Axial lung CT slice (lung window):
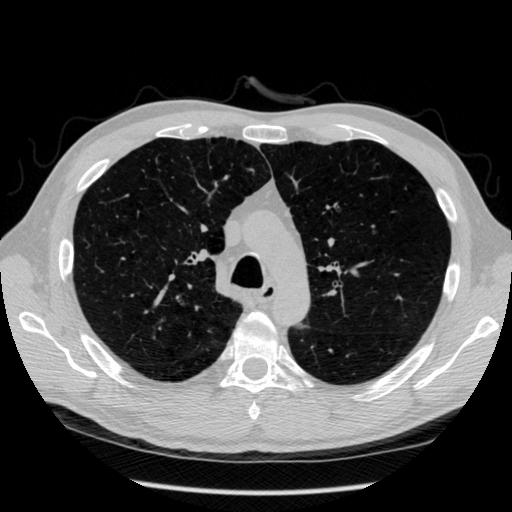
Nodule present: no